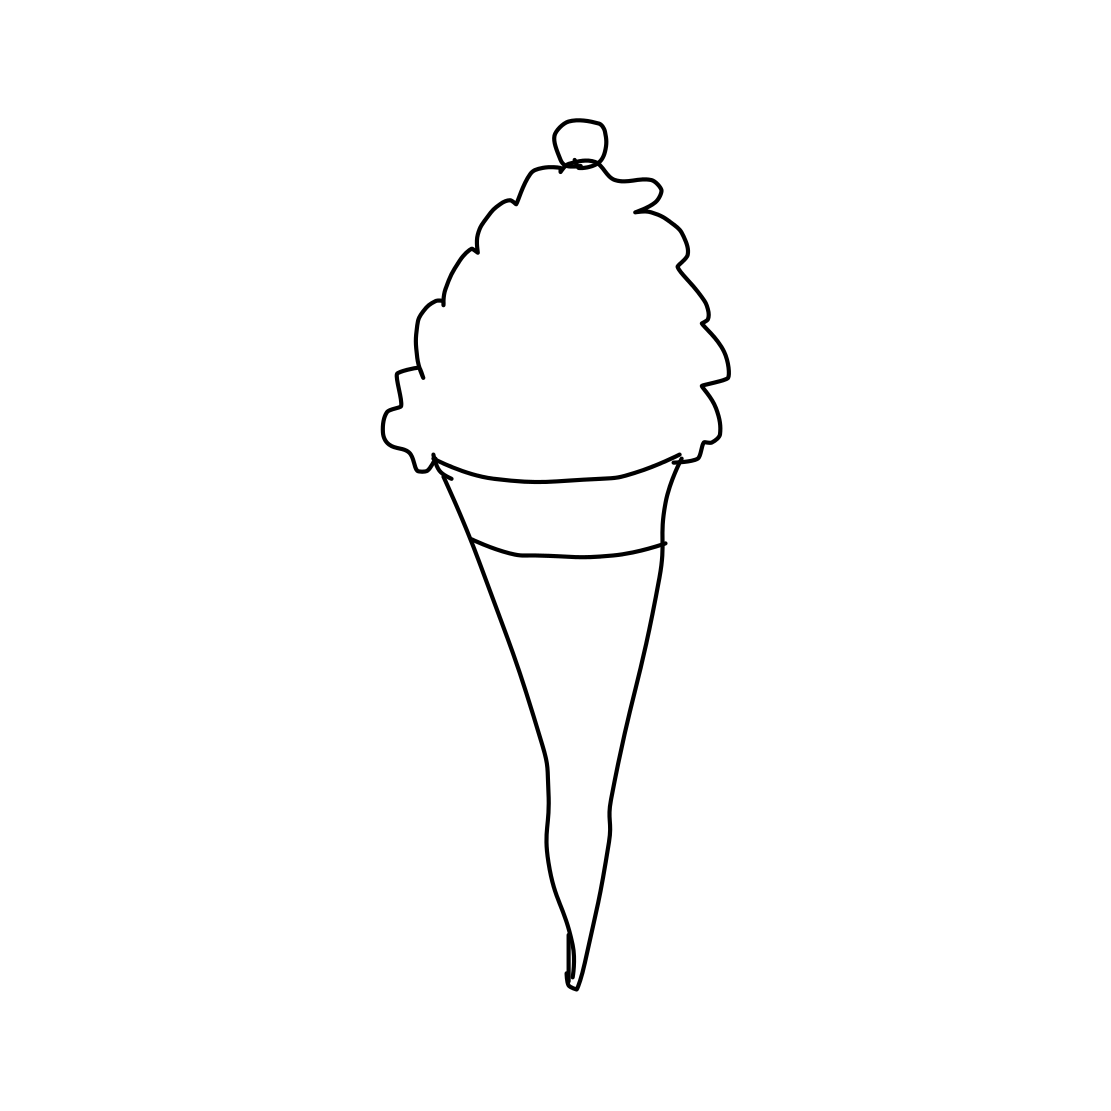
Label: ice-cream-cone